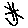
Label: star